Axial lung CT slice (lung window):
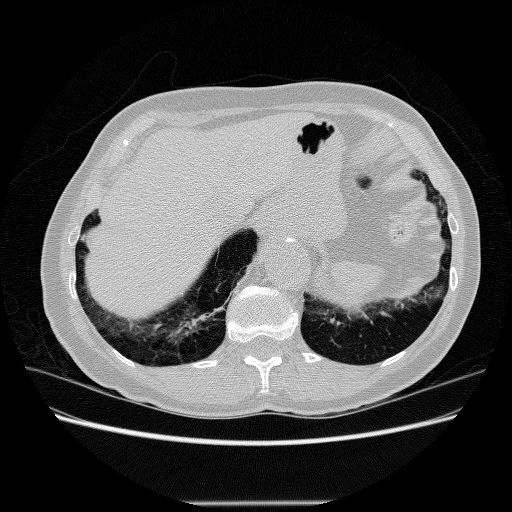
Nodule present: no